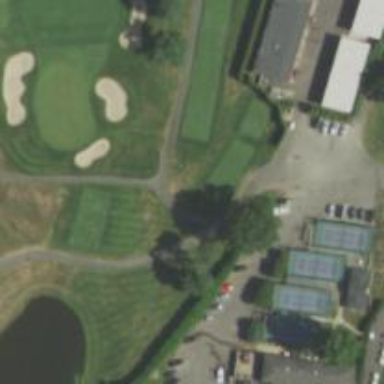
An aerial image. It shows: Path used for both walking and golf.